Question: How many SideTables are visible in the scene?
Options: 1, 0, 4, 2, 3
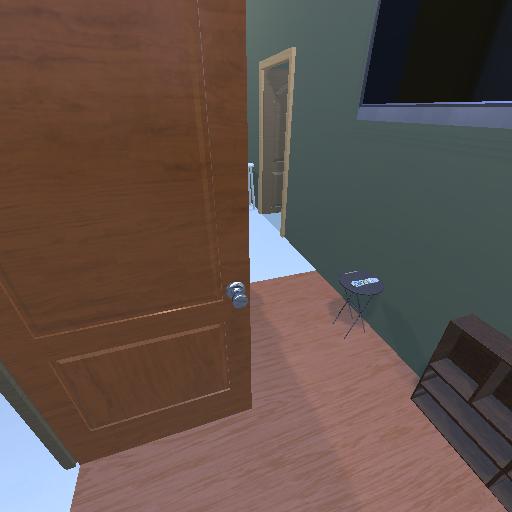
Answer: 1